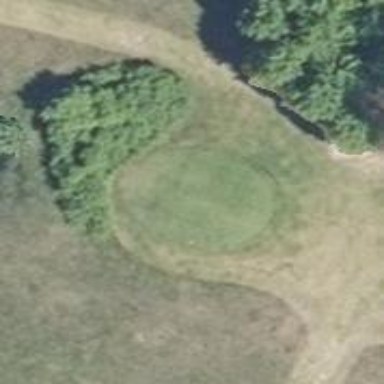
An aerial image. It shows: Golf tee.